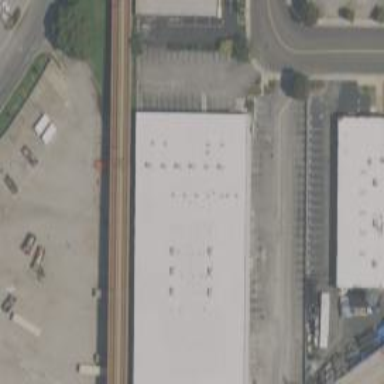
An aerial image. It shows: Building used as car repair shop.